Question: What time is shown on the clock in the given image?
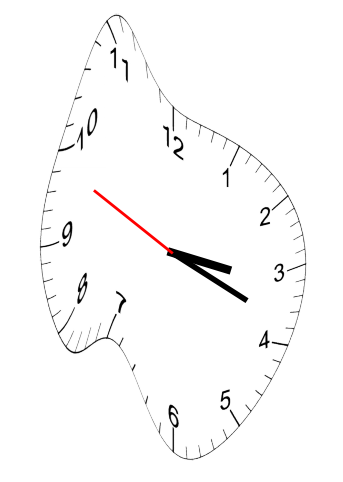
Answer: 03:18:49